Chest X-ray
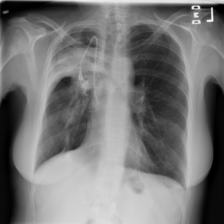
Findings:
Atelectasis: positive
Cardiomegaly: negative
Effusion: negative
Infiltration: positive
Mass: positive
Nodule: negative
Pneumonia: negative
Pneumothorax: negative
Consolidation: negative
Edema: negative
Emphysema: negative
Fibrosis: positive
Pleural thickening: negative
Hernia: negative